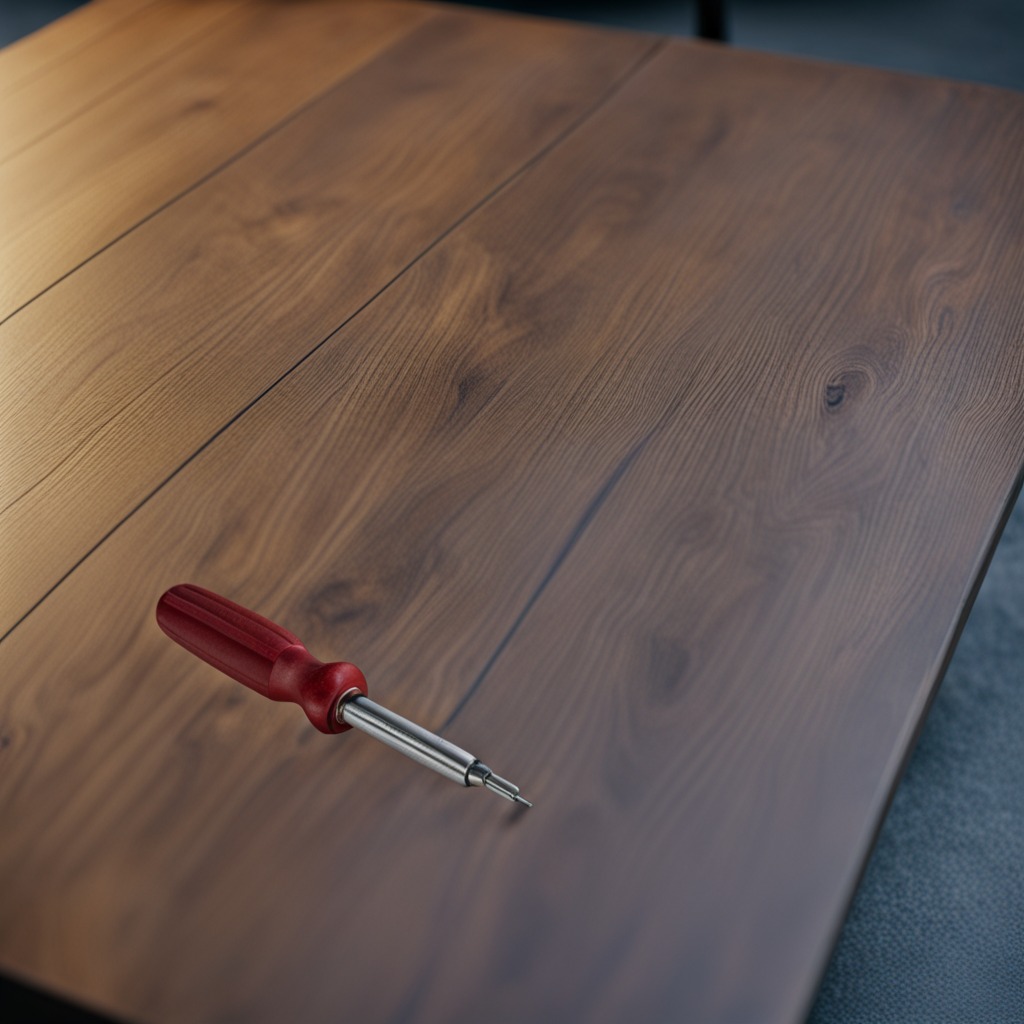
A screwdriver is lying on the old table with faint burn marks in a small garage at twilight.